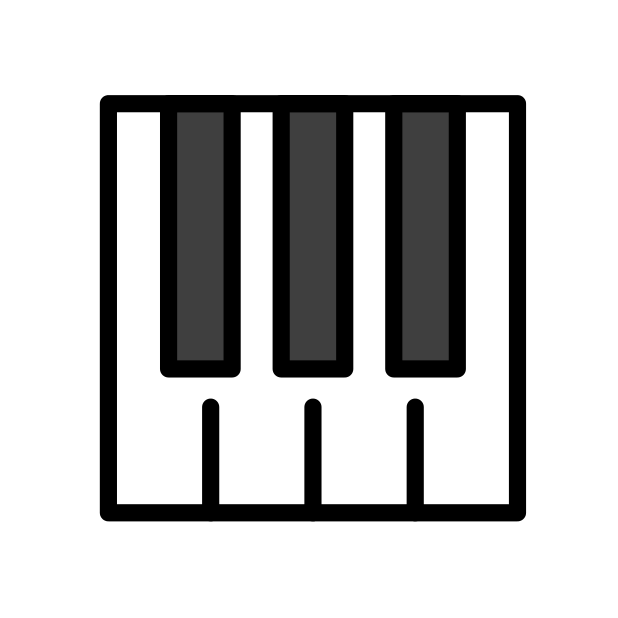
musical keyboard